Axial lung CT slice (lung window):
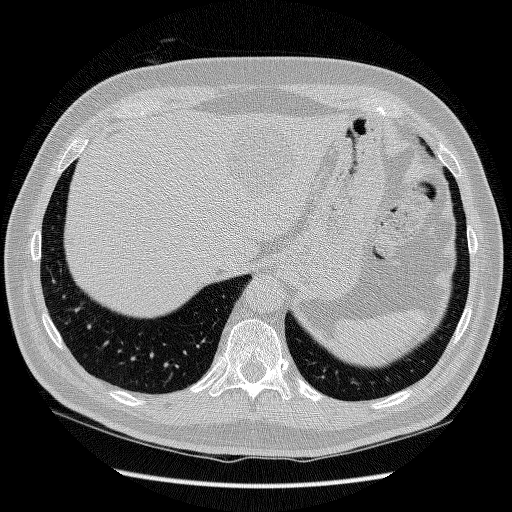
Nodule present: no